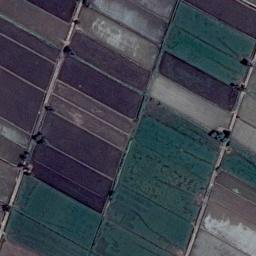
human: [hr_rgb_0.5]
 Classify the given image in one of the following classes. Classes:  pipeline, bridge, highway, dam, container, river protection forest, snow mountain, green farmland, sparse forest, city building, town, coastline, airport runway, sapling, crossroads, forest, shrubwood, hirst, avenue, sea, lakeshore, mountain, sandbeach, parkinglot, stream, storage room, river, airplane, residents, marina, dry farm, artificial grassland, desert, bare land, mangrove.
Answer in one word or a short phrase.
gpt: green farmland